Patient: sex M, age 26
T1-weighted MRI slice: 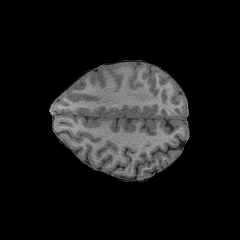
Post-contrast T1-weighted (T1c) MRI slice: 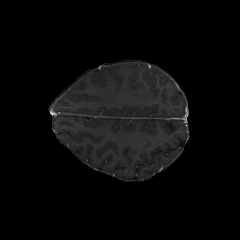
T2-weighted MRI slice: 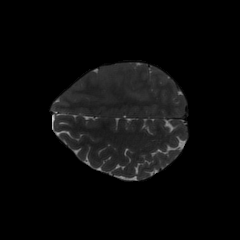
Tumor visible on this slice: yes
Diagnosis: Astrocytoma, IDH-mutant
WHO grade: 3